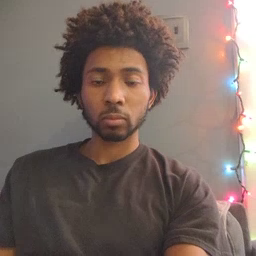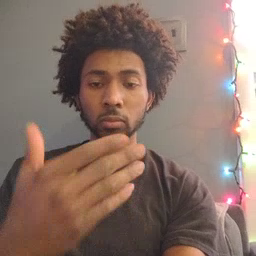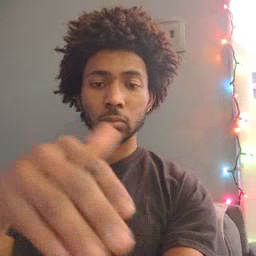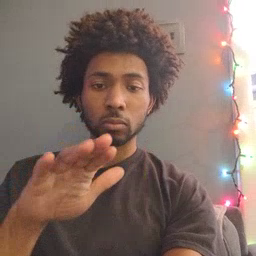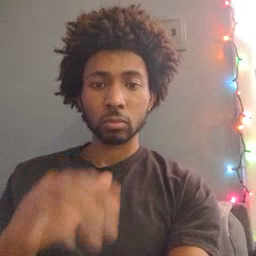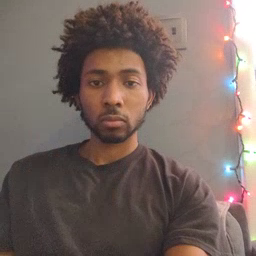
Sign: mitten